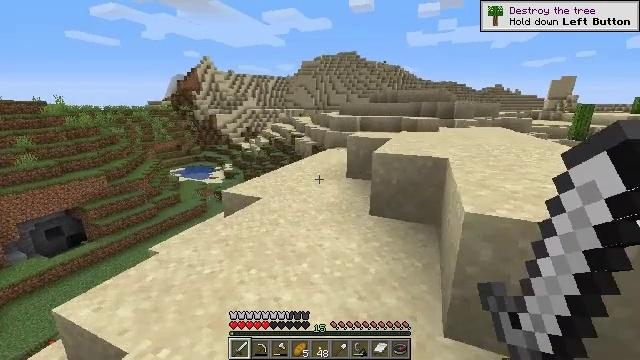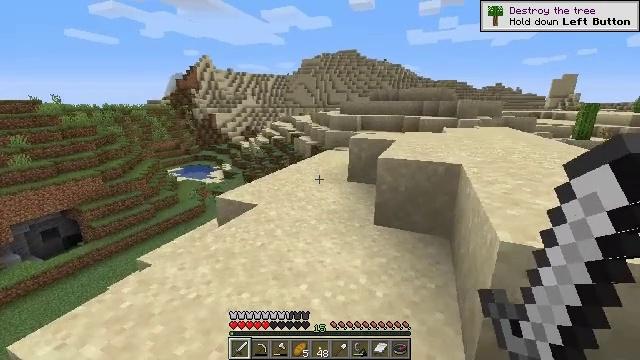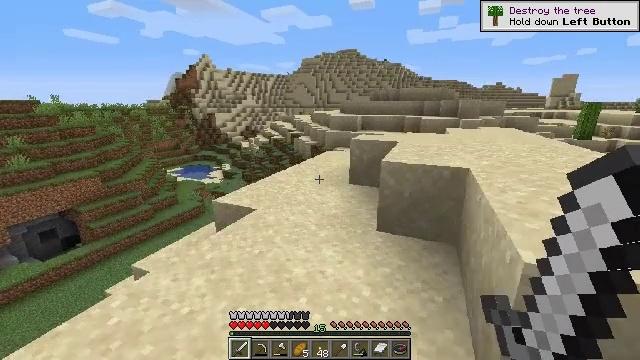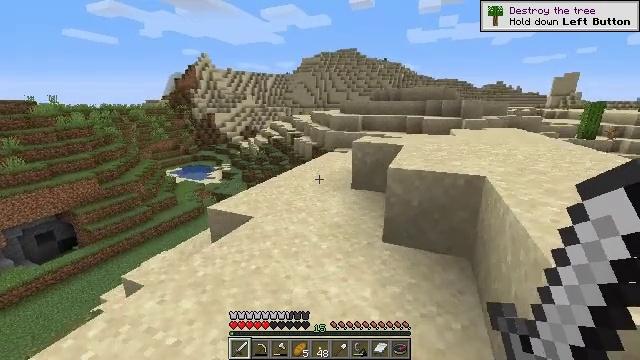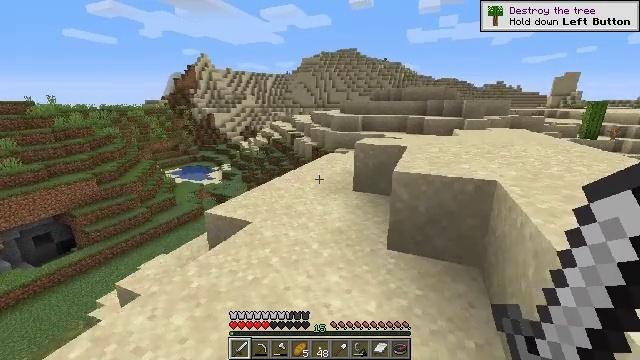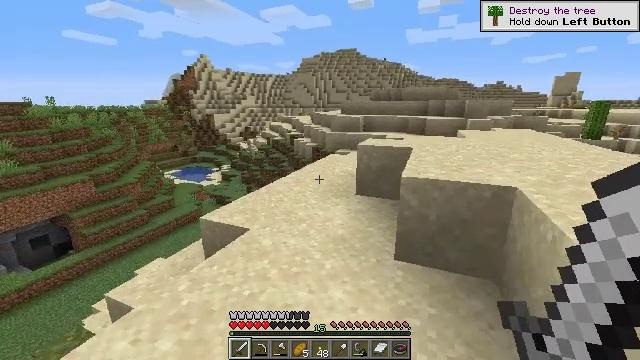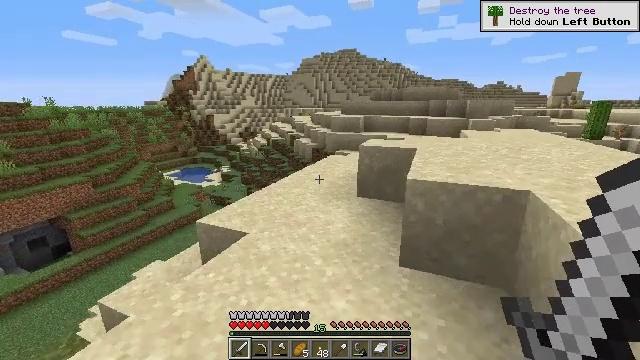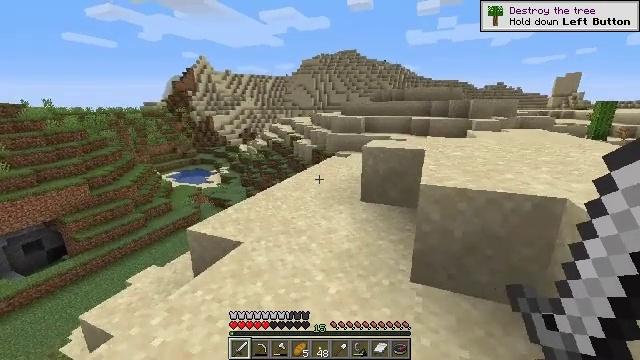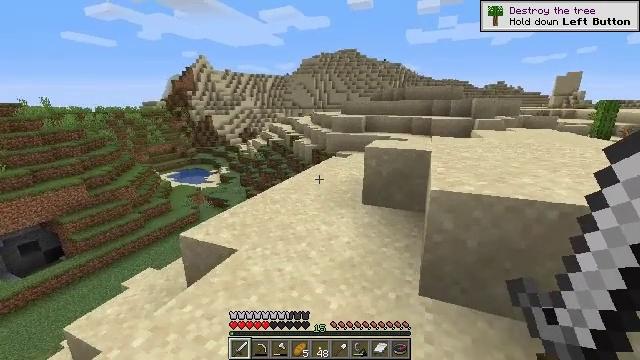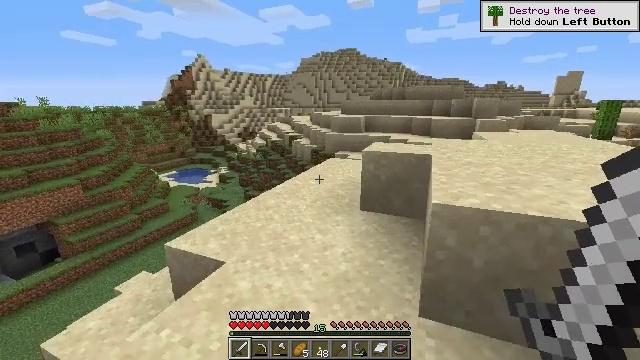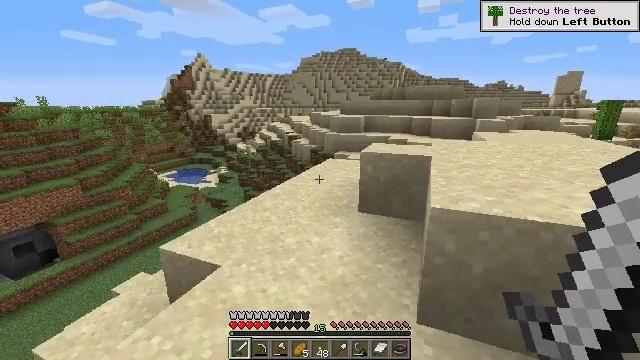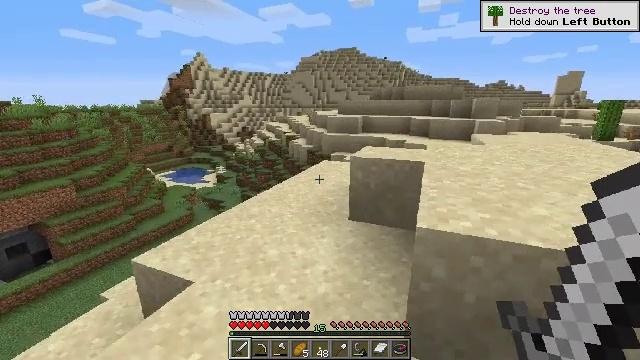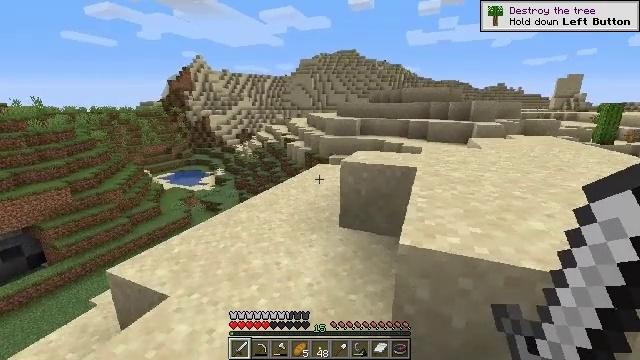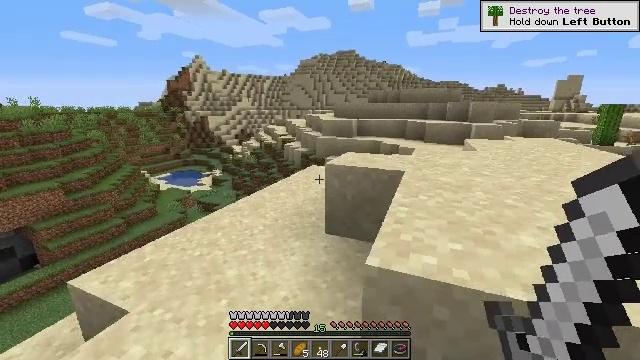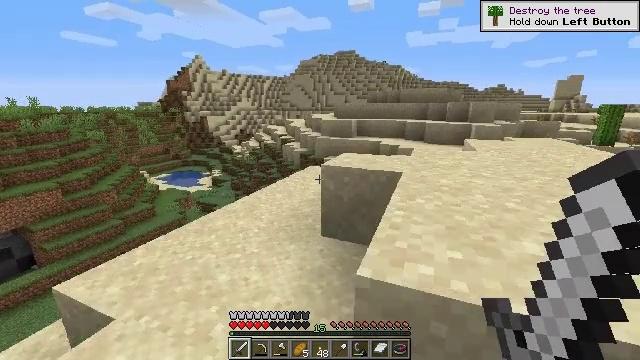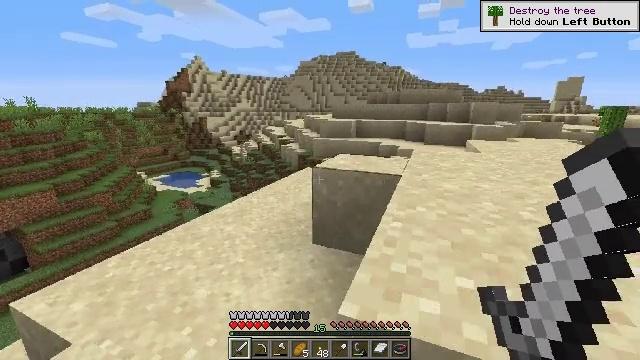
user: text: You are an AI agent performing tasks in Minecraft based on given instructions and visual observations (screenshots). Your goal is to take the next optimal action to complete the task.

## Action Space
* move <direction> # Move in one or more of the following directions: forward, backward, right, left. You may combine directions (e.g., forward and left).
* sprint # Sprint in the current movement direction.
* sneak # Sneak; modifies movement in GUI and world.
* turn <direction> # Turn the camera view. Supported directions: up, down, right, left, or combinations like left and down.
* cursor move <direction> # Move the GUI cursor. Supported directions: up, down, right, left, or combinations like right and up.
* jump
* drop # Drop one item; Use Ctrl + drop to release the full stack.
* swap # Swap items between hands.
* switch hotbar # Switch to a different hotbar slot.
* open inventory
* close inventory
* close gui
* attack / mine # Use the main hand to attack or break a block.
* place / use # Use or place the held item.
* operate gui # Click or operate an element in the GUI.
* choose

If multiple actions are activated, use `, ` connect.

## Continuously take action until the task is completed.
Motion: motion action
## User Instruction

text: Gather a dead bush.
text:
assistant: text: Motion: move forward
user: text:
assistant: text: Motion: move forward
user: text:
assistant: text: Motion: move forward
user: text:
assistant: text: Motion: move forward
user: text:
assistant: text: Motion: move forward
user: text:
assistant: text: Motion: move forward
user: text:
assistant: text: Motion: move forward
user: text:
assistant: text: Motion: move forward
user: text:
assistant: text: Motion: move forward and move right
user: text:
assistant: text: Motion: move forward and move right
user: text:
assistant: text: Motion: move forward and move right
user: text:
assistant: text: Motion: move forward and move right
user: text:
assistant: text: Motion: move forward and move right
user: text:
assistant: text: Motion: move forward
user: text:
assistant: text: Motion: move forward
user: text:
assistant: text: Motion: move forward
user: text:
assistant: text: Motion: move forward
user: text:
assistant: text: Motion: move forward
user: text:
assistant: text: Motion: move forward, turn left and down
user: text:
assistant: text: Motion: move forward, turn left and down
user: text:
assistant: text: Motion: move forward, turn left and down
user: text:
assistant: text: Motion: move forward, turn left and down
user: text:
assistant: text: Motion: move forward
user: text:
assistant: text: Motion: move forward
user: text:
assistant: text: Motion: move forward
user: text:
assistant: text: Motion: move forward
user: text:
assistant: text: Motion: move forward, turn right
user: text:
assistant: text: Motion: move forward, turn right and up
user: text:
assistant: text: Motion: move forward, turn right and up
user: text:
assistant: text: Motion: move forward and move right, turn right and up